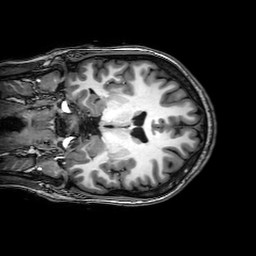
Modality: T1w
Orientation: coronal
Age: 21
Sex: female
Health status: healthy
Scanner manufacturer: philips
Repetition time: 0.008158 s
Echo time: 0.00375 s